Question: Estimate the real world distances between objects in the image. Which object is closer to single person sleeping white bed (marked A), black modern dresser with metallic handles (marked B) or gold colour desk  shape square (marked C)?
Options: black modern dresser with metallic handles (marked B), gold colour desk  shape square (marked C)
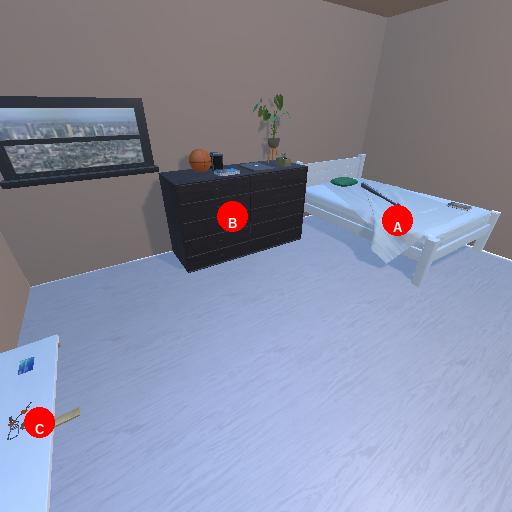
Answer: black modern dresser with metallic handles (marked B)